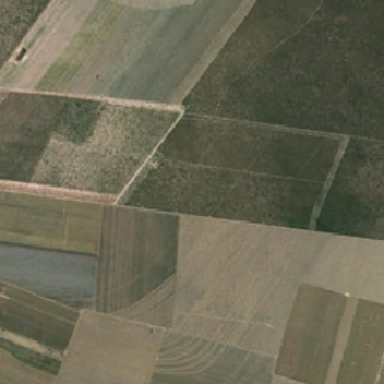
Heterogeneous distribution of agricultural land .